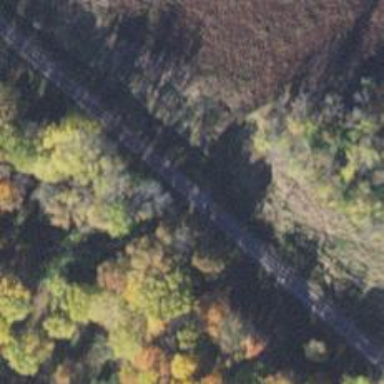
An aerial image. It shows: Railway track.